Электрическая цепь состоит из источника постоянного напряжения $U_0$, конденсатора ёмкости $C$, нелинейного элемента $\text{НЭ}$ и ключа $K$. Вольт-амперная характеристика нелинейного элемента следующая $$\left(\frac{I}{I_0}\right)^2+\left(\frac{U}{U_0}\right)^2=1 $$ при $I>0$ и $I=0$ при $|U|\geq U_0$ (см. рис.). Величина $I_0$ известна. В начальный момент напряжение на конденсаторе равно $U_0/2$. Ключ $K$ замыкают.
Найдите максимальную мощность $P_1$, выделяющуюся на нелинейном элементе.
Найдите максимальную скорость изменения энергии конденсатора $P_2$ и время после замыкания ключа $\Delta t$, через которое она достигается.
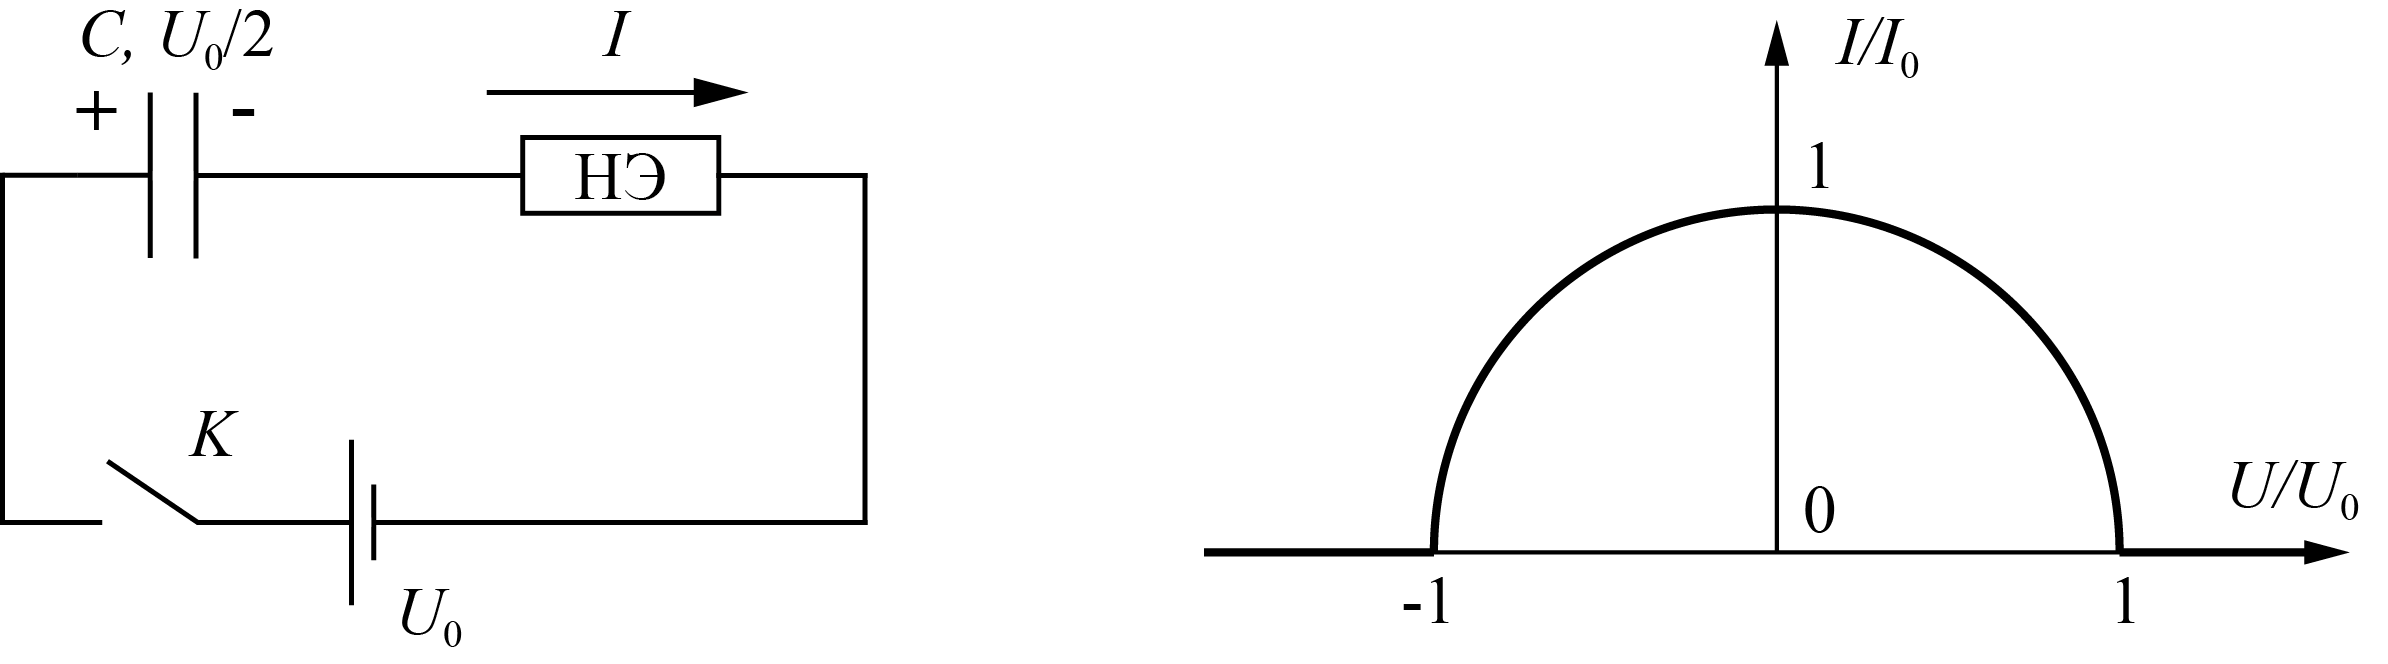
Найдите максимальную мощность $P_1$, выделяющуюся на нелинейном элементе.
Решение: Обозначим за $A$ точку на графике вольт-амперной характеристики нелинейного элемента, а за $O$ — центр окружности. Пусть $OA$ составляет угол $\varphi$ с осью напряжений $\frac{U}{U_0}=x$. Тогда $$P_{НЭ}=IU={U_0}{I_0}\sin\varphi \cos\varphi=\frac{{U_0}{I_0}\sin 2\varphi}{2} $$ В начальный момент угол $\varphi$ принимает значение $\pi/3$, поэтому в процессе дальнейшей зарядки конденсатора величина $2\varphi$ принимает значения $\frac{2\pi}{3}\leq\varphi\leq2\pi$. Таким образом, максимальная мощность, выделяющаяся на нелинейном элементе достигается в момент замыкания ключа и равна
Ответ: $$P_1=\frac{{U_0}{I_0}\sqrt{3}}{4}$$

Найдите максимальную скорость изменения энергии конденсатора $P_2$ и время после замыкания ключа $\Delta t$, через которое она достигается.
Решение: Скорость изменения энергии конденсатора $$\frac{dW}{dt}={I_C}{U_C}={U_0}{I_0}\sin\varphi(1-\cos\varphi)$$ Величина $\sin\varphi(1-\cos\varphi)$ является площадью равнобедренного треугольника с основанием $2\sin\varphi$ и высотой $(1-\cos\varphi)$, вписанного в окружность единичного радиуса. Максимум площади достигается в случае равностороннего треугольника. Таким образом, в этот момент времени $\varphi$ принимает значение $2\pi/3$, а максимальная площадь равняется $S_{max}=3\sqrt{3}/4$ Окончательно $$P_2=\frac{3\sqrt{3}~{U_0}{I_0}}{4}$$ Найдём время, через которое $\varphi$ принимает значение $2\pi/3$. Рассмотрим изменение напряжения на конденсаторе с течением времени. Поскольку суммарное напряжение на нелинейном элементе и конденсаторе сохраняется $$\frac{dU_C}{dt}=-{U_0}\frac{dx}{dt}$$ Величину $\frac{dx}{dt}$ найдём из условия движения точки $A$ по окружности с некоторой угловой скоростью $\omega$ $$\frac{dx}{dt}=-{\omega}\sin\varphi \Rightarrow \frac{dU_C}{dt}={\omega}\,{U_0}\sin\varphi$$ С другой стороны $$q_C=CU_C$$ Откуда $$I_C=C\frac{dU_C}{dt}={I_0}\sin\varphi$$ Комбинируя два выражения для $\frac{dU_C}{dt}$ $$\omega=\frac{I_0}{CU_0}=\mathrm{const}$$ Таким образом, $OA$ вращается с постоянной угловой скоростью и к моменту достижения максимальной скорости изменения конденсатора поворачивается на угол $\pi/3$, откуда сразу получим выражение для времени $${\Delta}t=\frac{{\pi}CU_0}{3I_0}$$
Ответ: $$P_2=\frac{3\sqrt{3}~{U_0}{I_0}}{4}$$ $${\Delta}t=\frac{{\pi}CU_0}{3I_0}$$
Темы:
T, Электричество, Цепи, Конденсатор, Нелинейный элемент, 2021, Сборы XY, W